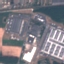
Label: Industrial